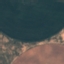
Label: AnnualCrop